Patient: sex F, age 31
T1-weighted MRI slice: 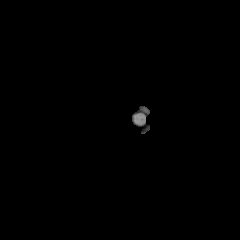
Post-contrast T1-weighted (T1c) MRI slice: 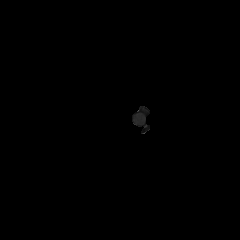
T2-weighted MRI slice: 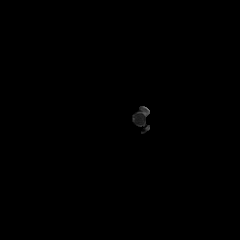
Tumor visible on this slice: no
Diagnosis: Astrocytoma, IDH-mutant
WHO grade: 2